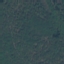
Label: Forest